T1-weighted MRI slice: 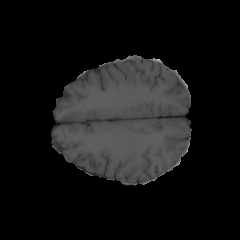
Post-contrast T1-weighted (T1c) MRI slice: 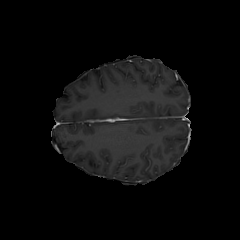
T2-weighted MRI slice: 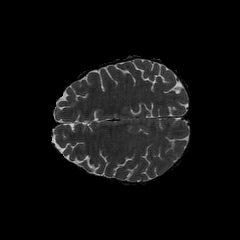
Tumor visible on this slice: no